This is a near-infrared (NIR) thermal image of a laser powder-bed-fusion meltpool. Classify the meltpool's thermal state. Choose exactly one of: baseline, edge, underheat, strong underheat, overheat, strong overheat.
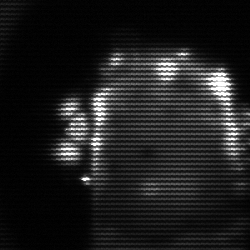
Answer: baseline